Question: I downloaded and installed Visual Studio 2015 Enterprise today. However when creating a new project, I am not seeing .NET 5.
According to my reading of the release <URL>, at least the beta of ASP.NET 5 and ASP.NET MVC 6 should have been included.
Am I missing something simple?

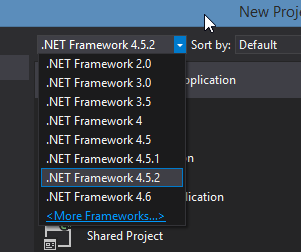
Answer: The version of the Microsoft .NET Framework that was released today (RTM) is .NET 4.6. This is indeed in your screenshot. Don't confused ASP.NET versions with .NET versions. Your version selector in the screenshot is for the .NET Framework.
<URL>